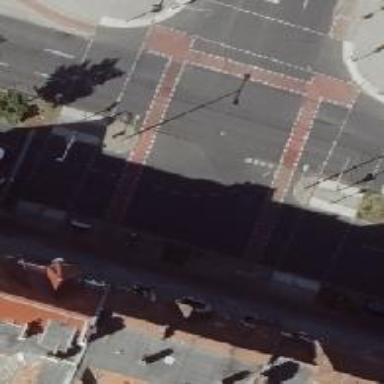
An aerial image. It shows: Road with traffic signals.